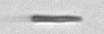
Label: fiber